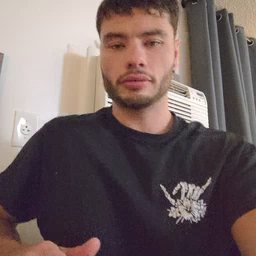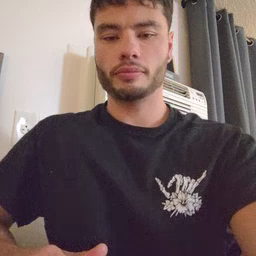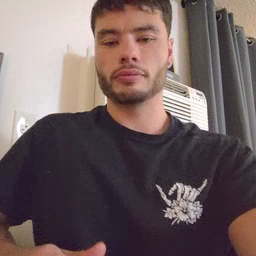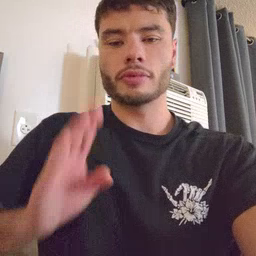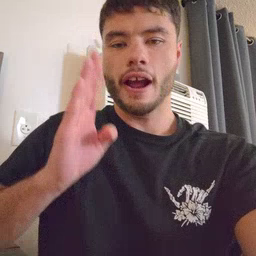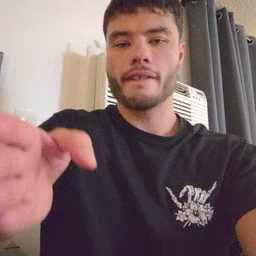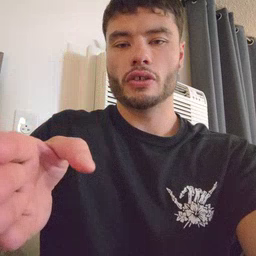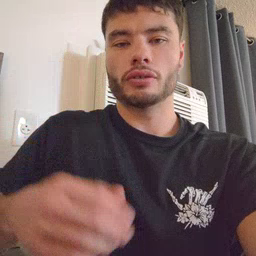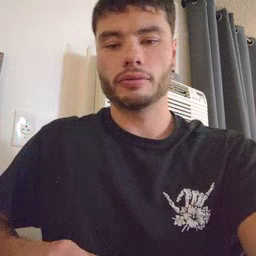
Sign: after